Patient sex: F
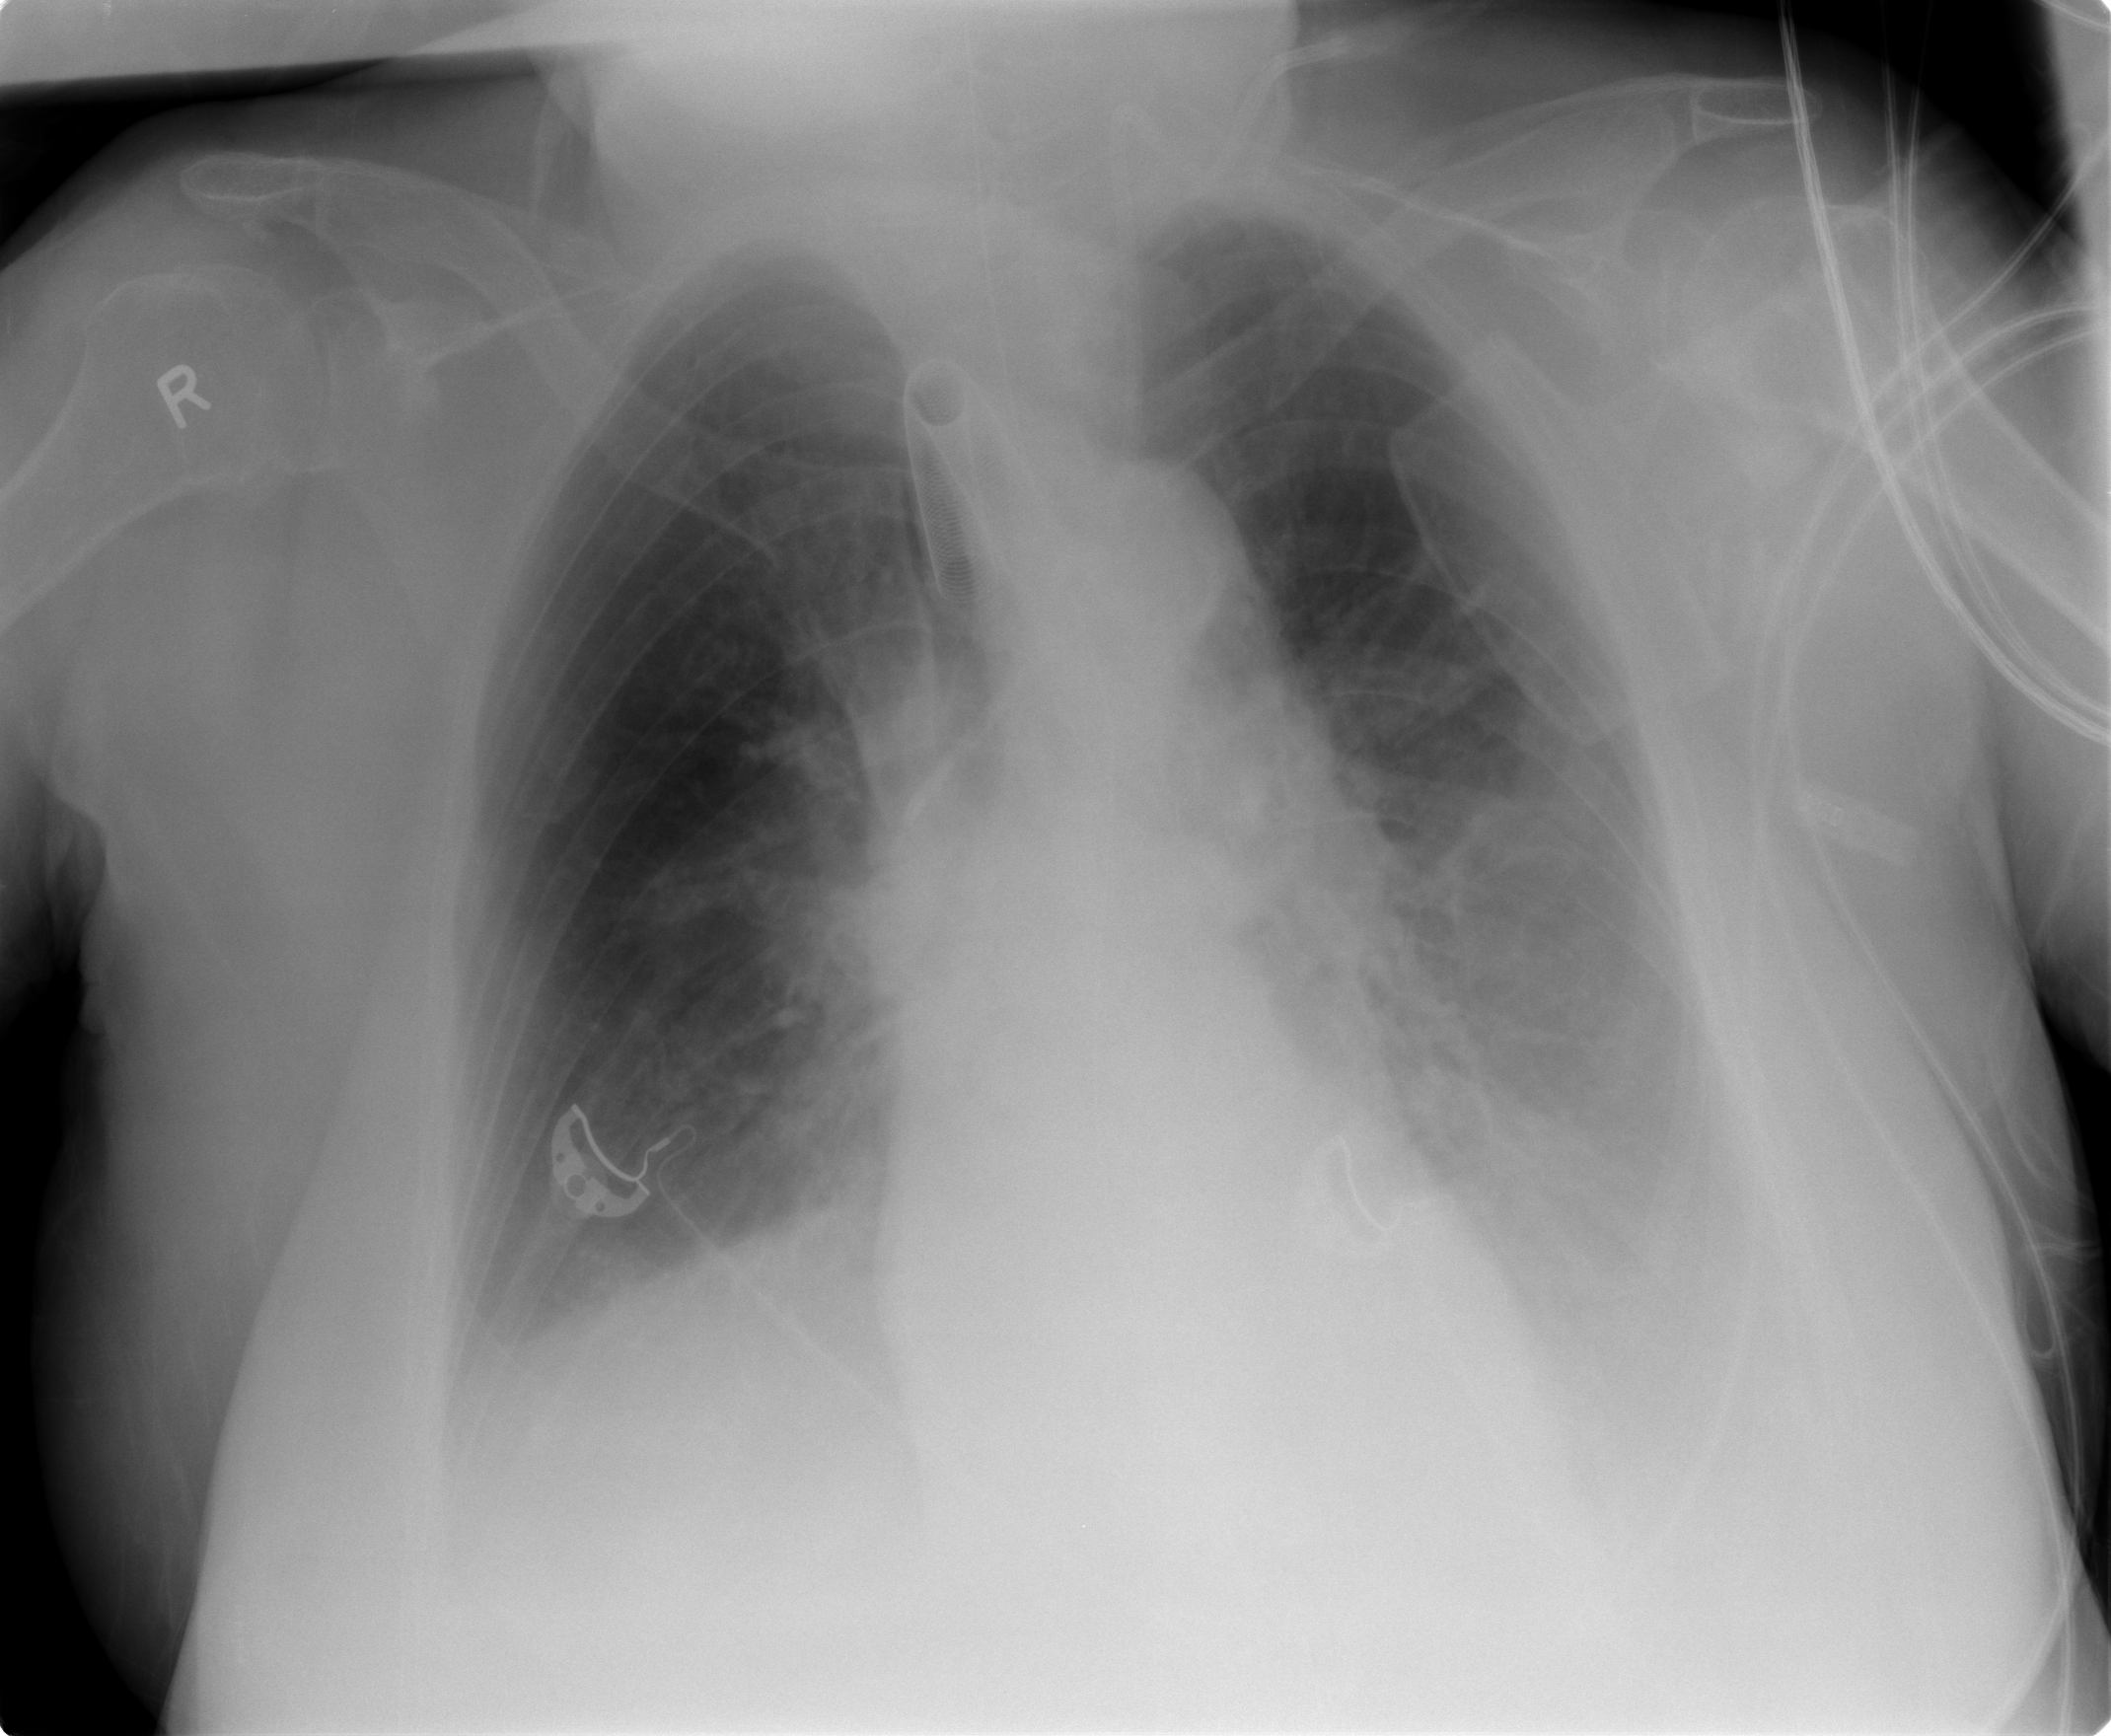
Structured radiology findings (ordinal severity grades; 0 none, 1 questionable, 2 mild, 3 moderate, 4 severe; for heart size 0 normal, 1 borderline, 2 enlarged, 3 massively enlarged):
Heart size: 0
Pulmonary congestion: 2
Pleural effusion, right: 2
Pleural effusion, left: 2
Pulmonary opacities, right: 0
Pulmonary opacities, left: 0
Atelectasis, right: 0
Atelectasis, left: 2